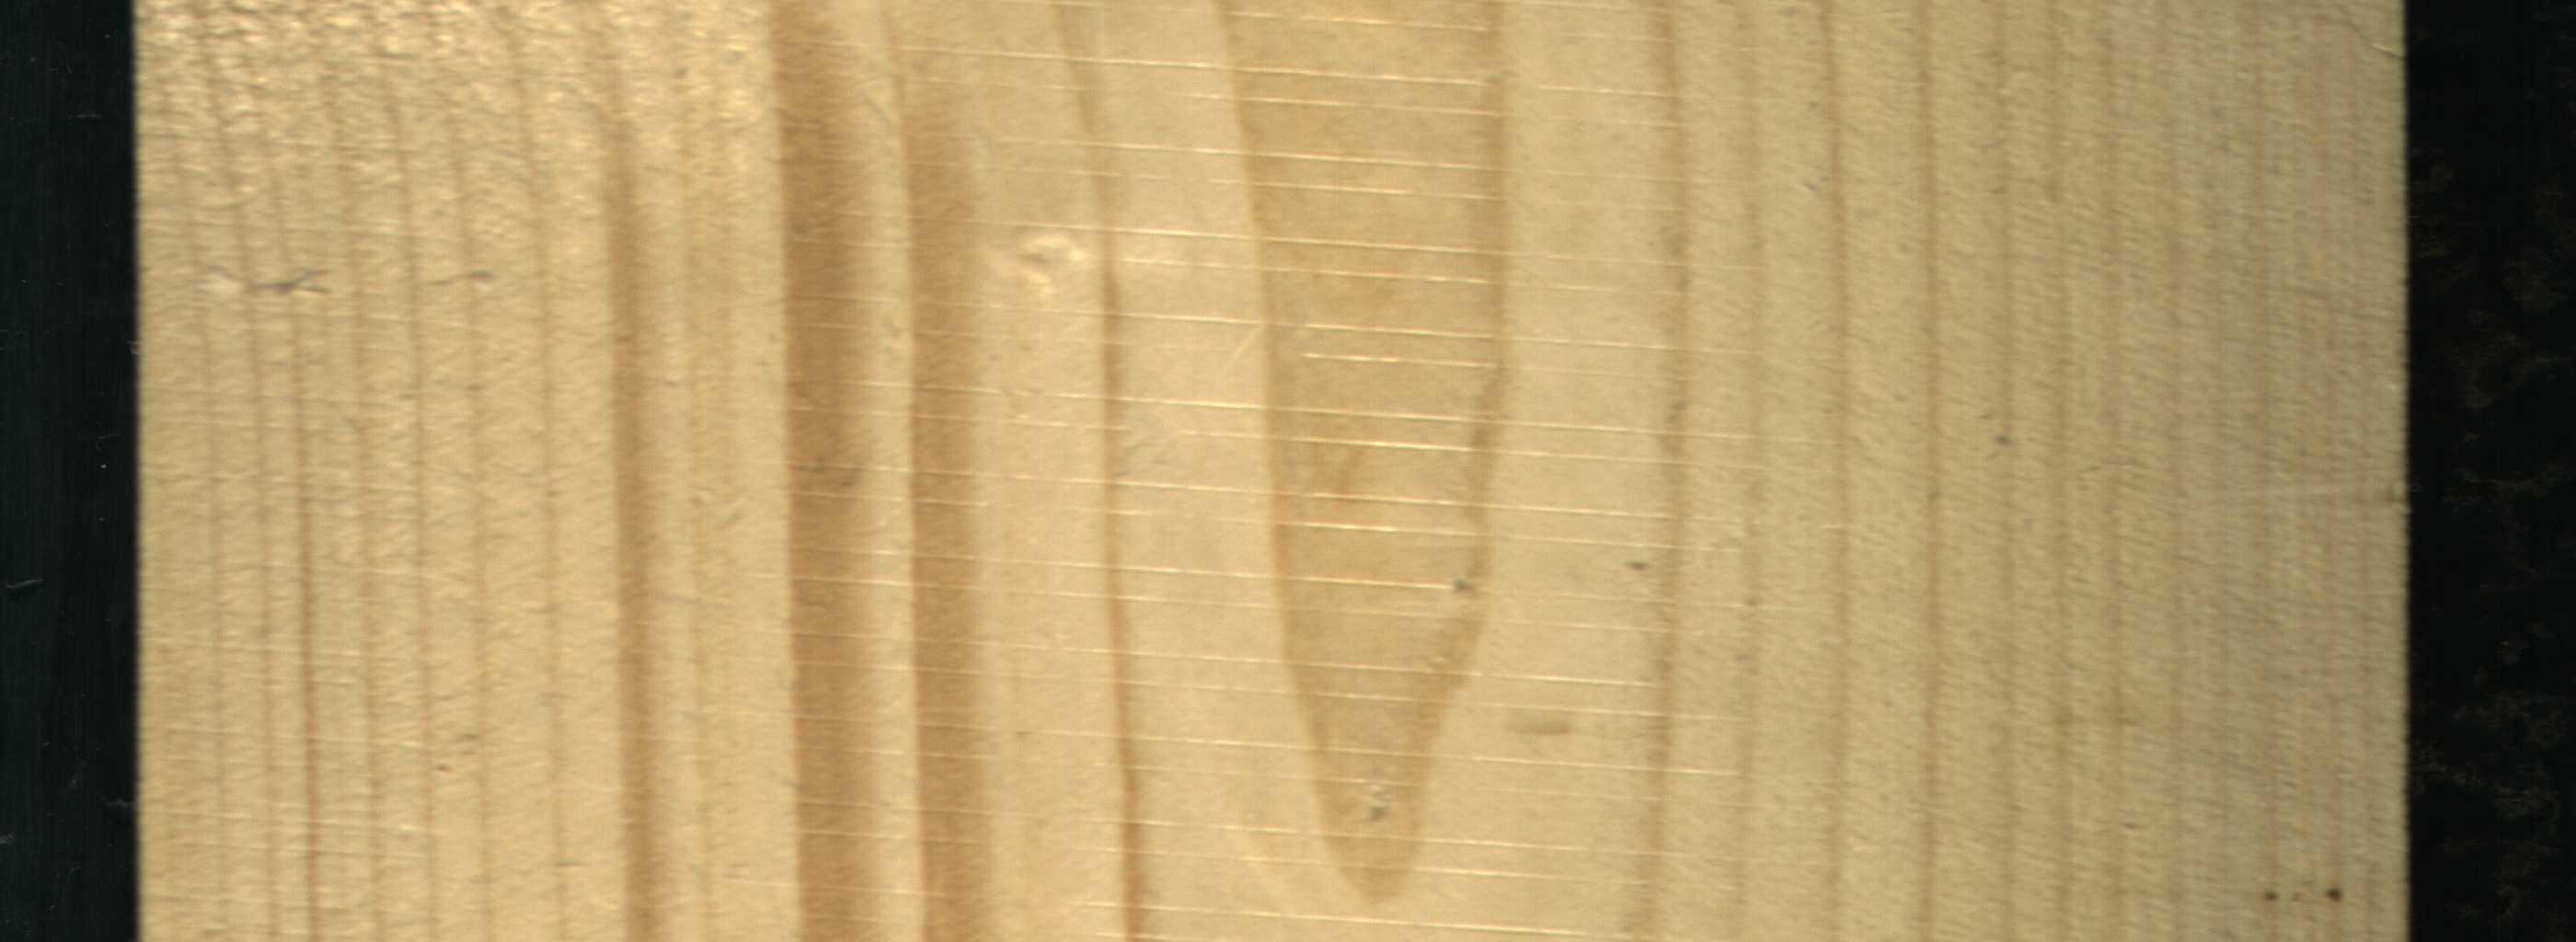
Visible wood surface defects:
Quartzity